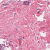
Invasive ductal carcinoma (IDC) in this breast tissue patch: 0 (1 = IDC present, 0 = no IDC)